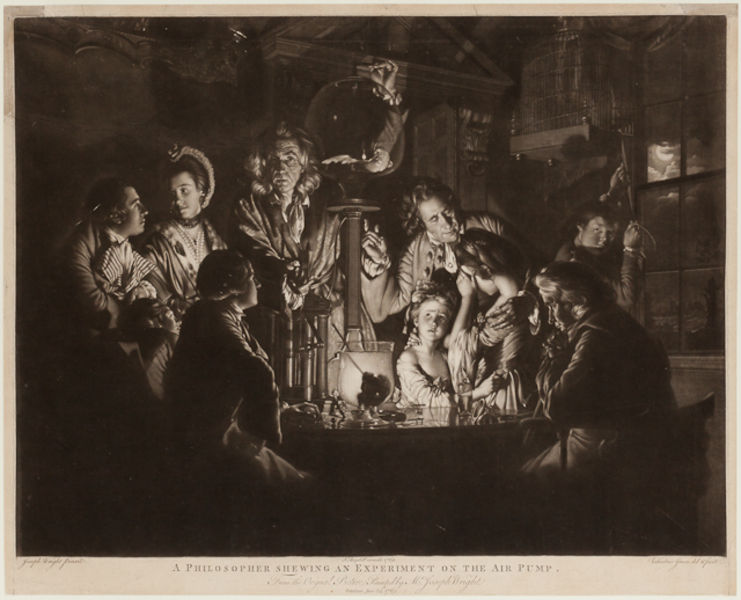
Titel: A Philosopher Showing an Experiment on the Air Pump
Künstler: Valentine Green
Standort: Amherst (Massachusetts, USA)
Institution: Mead Art Museum, Amherst College
Schlagwörter: dunkel, menschen, licht, schön, düster, men, people, women, table, print, sewing, foto, child, evening, light, night, drawing, candle, photograph, philosopher, alchemie, air, pump, experiment, air pump, shewing